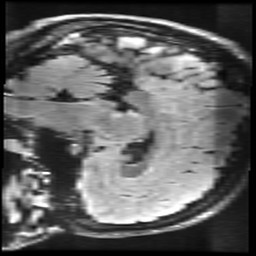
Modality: FLAIR
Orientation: sagittal
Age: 20
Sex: female
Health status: healthy
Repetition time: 12 s
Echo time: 0.09782 s